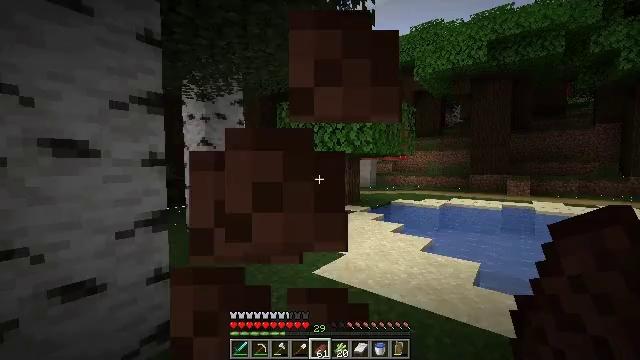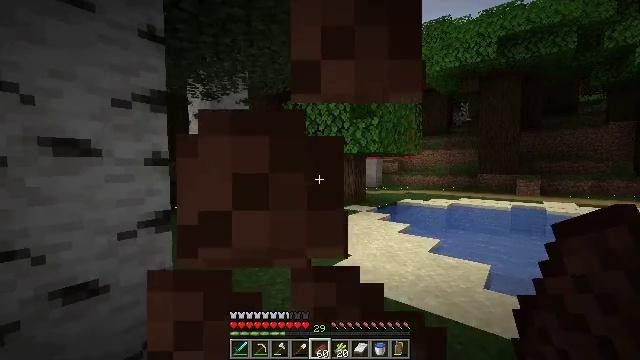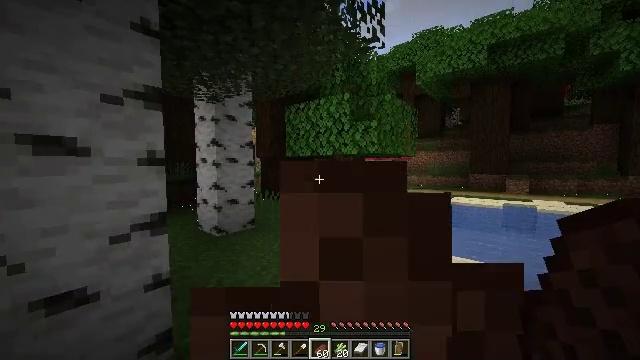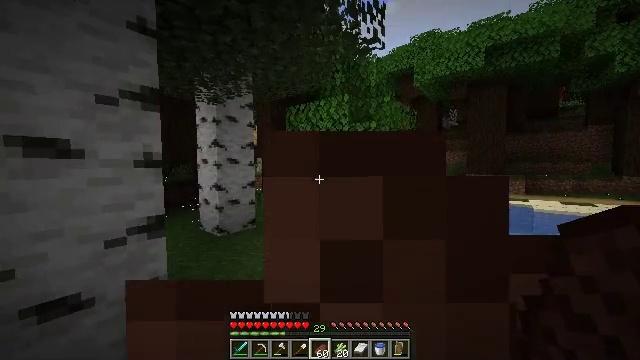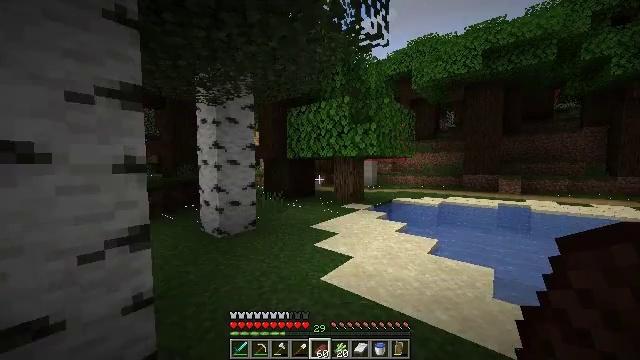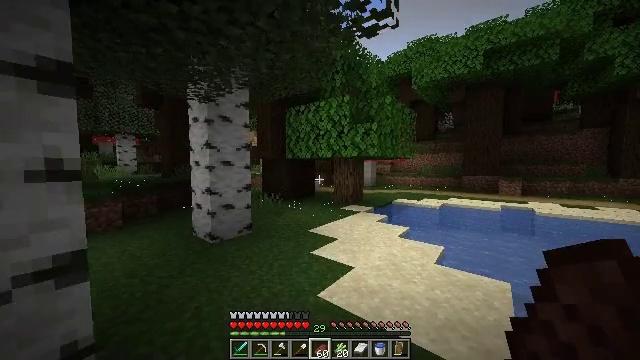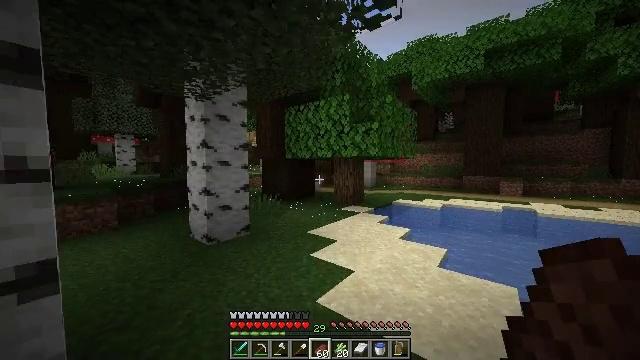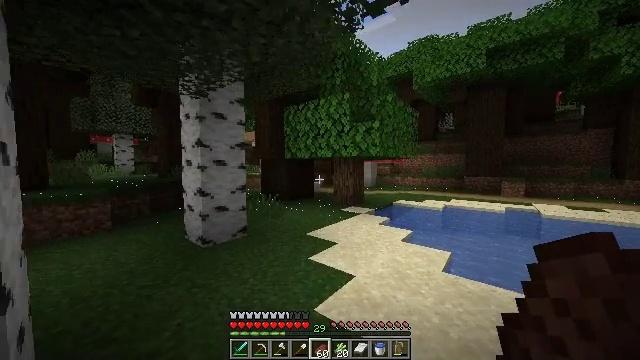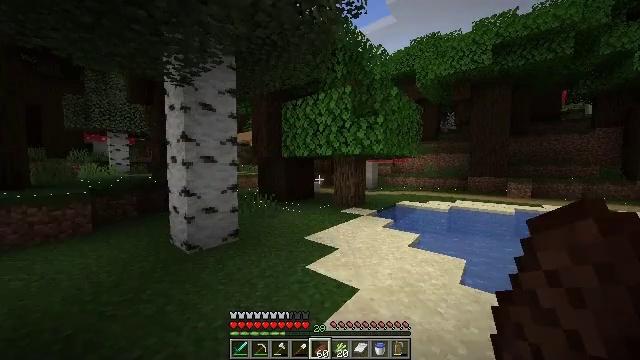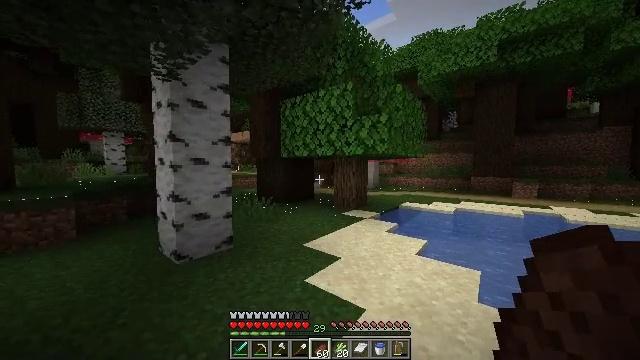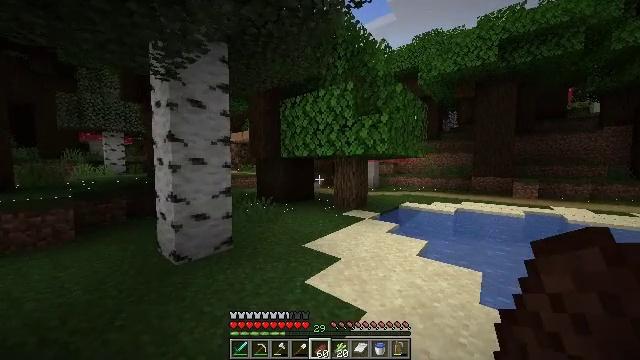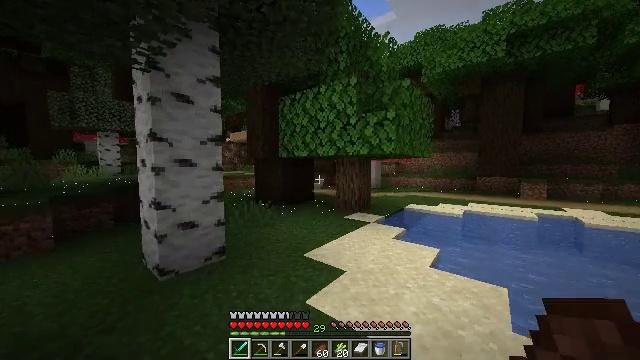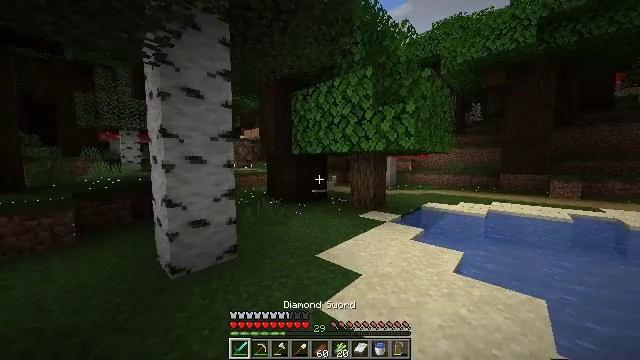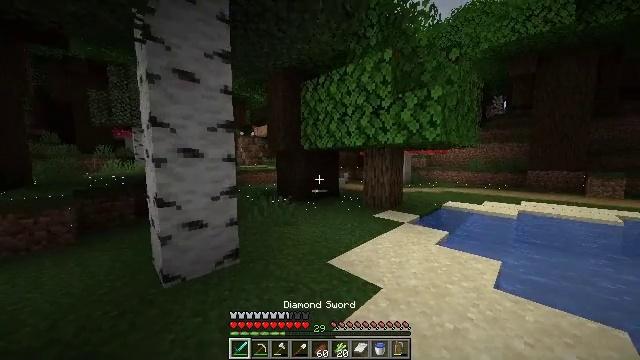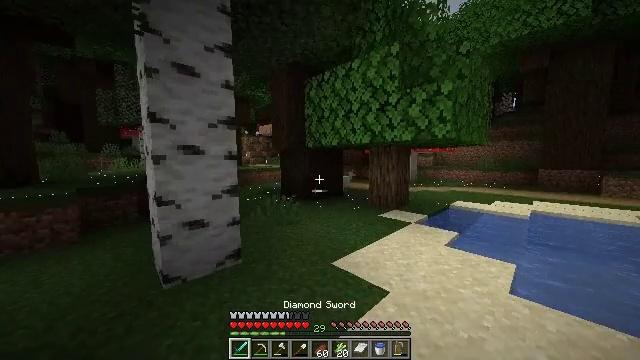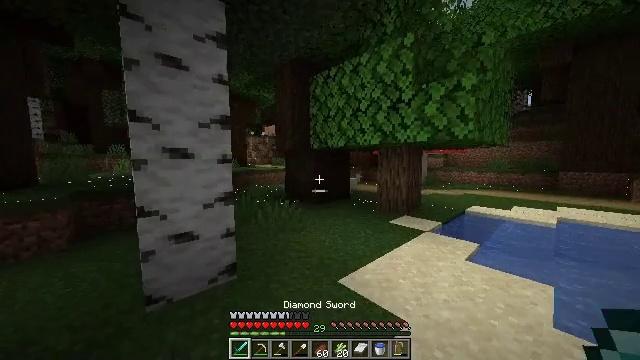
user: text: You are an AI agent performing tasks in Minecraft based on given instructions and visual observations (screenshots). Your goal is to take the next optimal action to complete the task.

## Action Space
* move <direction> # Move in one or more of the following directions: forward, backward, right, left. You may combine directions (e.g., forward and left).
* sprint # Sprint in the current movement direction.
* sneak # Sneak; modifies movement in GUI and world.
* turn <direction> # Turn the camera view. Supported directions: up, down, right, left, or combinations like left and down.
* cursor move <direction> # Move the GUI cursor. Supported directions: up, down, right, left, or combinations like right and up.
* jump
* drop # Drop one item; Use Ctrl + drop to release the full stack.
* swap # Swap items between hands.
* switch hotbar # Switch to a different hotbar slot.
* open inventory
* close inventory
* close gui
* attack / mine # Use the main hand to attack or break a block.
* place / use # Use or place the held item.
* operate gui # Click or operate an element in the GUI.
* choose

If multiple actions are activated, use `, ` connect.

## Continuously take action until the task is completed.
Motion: motion action
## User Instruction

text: Break the cornflower to collect it.
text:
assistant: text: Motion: move forward, sprint, turn left, use / place
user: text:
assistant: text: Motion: move forward, sprint, use / place
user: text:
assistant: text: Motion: move forward, sprint, use / place
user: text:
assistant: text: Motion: move forward, sprint, use / place
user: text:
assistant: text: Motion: move forward, sprint, use / place
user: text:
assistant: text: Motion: move forward, sprint, use / place
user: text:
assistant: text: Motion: move forward, sprint, use / place
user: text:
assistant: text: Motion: move forward, sprint, use / place
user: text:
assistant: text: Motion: move forward, sprint, use / place
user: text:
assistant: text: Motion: move forward, sprint, use / place
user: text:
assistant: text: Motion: move forward, sprint, switch to hotbar 1
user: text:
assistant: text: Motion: move forward, sprint, turn left, switch to hotbar 1
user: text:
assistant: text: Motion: move forward, sprint, turn left and down, switch to hotbar 1
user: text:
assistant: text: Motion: move forward, sprint, turn left
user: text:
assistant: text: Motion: move forward, sprint, turn left
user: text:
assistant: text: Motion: move forward, sprint
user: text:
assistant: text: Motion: move forward, sprint
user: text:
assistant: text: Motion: move forward, sprint
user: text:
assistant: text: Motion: move forward, sprint
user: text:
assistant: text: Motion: move forward, sprint
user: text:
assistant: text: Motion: move forward, sprint, turn left
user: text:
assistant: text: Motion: move forward, sprint, turn left and up
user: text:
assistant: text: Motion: move forward, sprint, turn left
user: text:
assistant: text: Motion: move forward, sprint, turn left
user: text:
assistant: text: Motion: move forward, sprint
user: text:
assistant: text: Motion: move forward, sprint
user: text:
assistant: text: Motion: move forward, sprint
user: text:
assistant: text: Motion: move forward, sprint
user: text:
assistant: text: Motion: move forward, sprint
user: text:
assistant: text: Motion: move forward, sprint